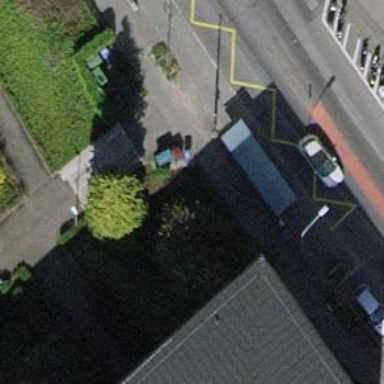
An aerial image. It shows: Bus stop with shelter. It is platform for public transport.